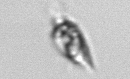
Label: Oxytoxum